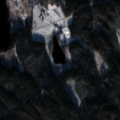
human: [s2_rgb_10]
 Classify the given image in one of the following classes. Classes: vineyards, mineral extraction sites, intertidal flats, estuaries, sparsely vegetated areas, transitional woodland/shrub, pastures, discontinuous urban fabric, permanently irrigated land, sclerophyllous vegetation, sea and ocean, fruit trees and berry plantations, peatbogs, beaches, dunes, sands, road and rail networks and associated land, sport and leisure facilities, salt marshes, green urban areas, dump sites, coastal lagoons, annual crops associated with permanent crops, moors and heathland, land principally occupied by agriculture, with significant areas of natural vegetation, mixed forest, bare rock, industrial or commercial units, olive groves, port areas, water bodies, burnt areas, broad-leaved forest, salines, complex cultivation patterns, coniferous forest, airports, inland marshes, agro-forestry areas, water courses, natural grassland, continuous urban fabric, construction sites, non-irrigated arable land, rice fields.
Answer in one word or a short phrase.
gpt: land principally occupied by agriculture, with significant areas of natural vegetation, coniferous forest, mixed forest, water bodies